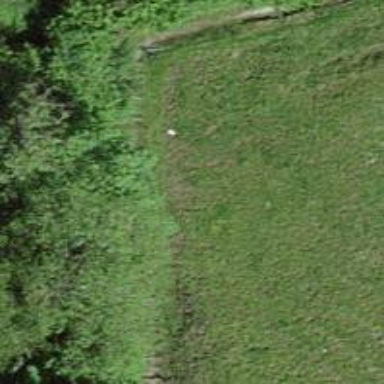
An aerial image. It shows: Grassy path.